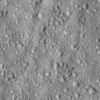
Label: not_dusty